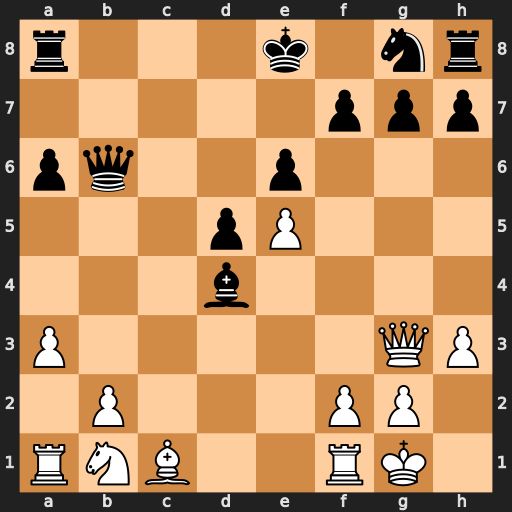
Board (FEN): r3k1nr/5ppp/pq2p3/3pP3/3b4/P5QP/1P3PP1/RNB2RK1
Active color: w
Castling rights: kq
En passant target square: -
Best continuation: Qxg7 Bxe5 Qxe5